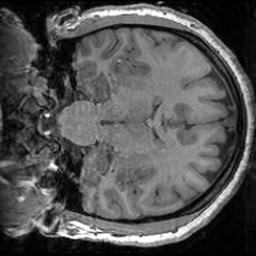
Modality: T1w
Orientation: coronal
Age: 19
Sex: female
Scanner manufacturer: siemens
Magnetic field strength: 3 T
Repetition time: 1.63 s
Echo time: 0.00311 s